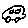
Label: car